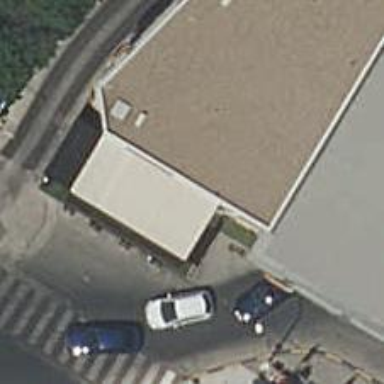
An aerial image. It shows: Café.